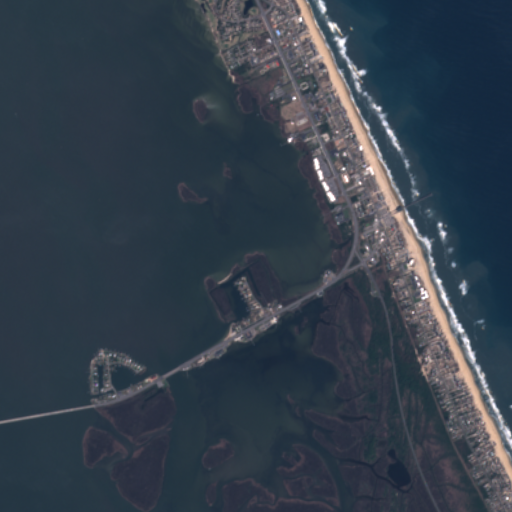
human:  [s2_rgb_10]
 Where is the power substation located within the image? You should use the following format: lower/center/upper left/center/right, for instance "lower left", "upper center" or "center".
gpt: The power substation is located in the upper center of the image.
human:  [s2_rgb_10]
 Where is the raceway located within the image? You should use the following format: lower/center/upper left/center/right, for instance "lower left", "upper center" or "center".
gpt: The raceway is located in the upper center of the image.
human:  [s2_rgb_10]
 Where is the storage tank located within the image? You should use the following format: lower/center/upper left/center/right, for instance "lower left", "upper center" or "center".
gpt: The storage tank is located in the upper right of the image.
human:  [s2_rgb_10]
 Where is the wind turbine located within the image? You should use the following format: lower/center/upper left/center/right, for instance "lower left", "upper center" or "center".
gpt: The wind turbine is located in the center right of the image.
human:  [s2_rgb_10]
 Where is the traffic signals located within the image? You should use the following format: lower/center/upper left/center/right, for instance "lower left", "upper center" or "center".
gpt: The traffic signals is located in the center right of the image.
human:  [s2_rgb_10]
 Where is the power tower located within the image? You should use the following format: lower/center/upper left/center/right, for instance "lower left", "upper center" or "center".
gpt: There is no power tower in the image.